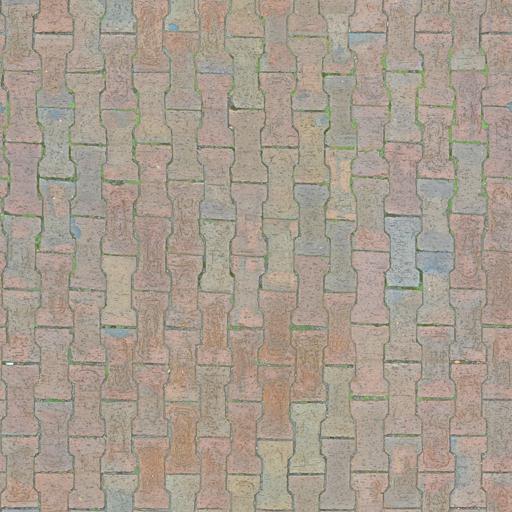
Tags: interlocking pavement paving stones red